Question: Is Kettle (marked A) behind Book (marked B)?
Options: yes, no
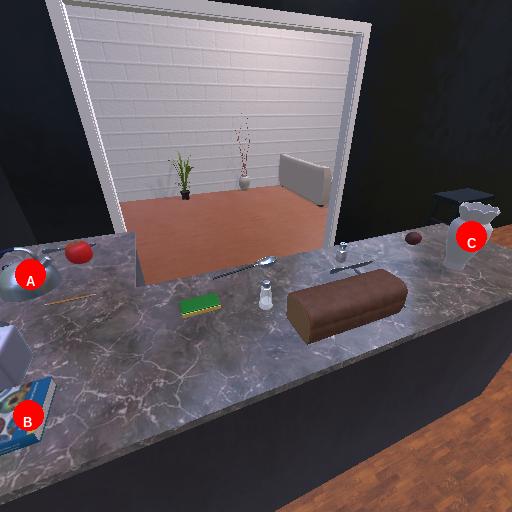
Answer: yes